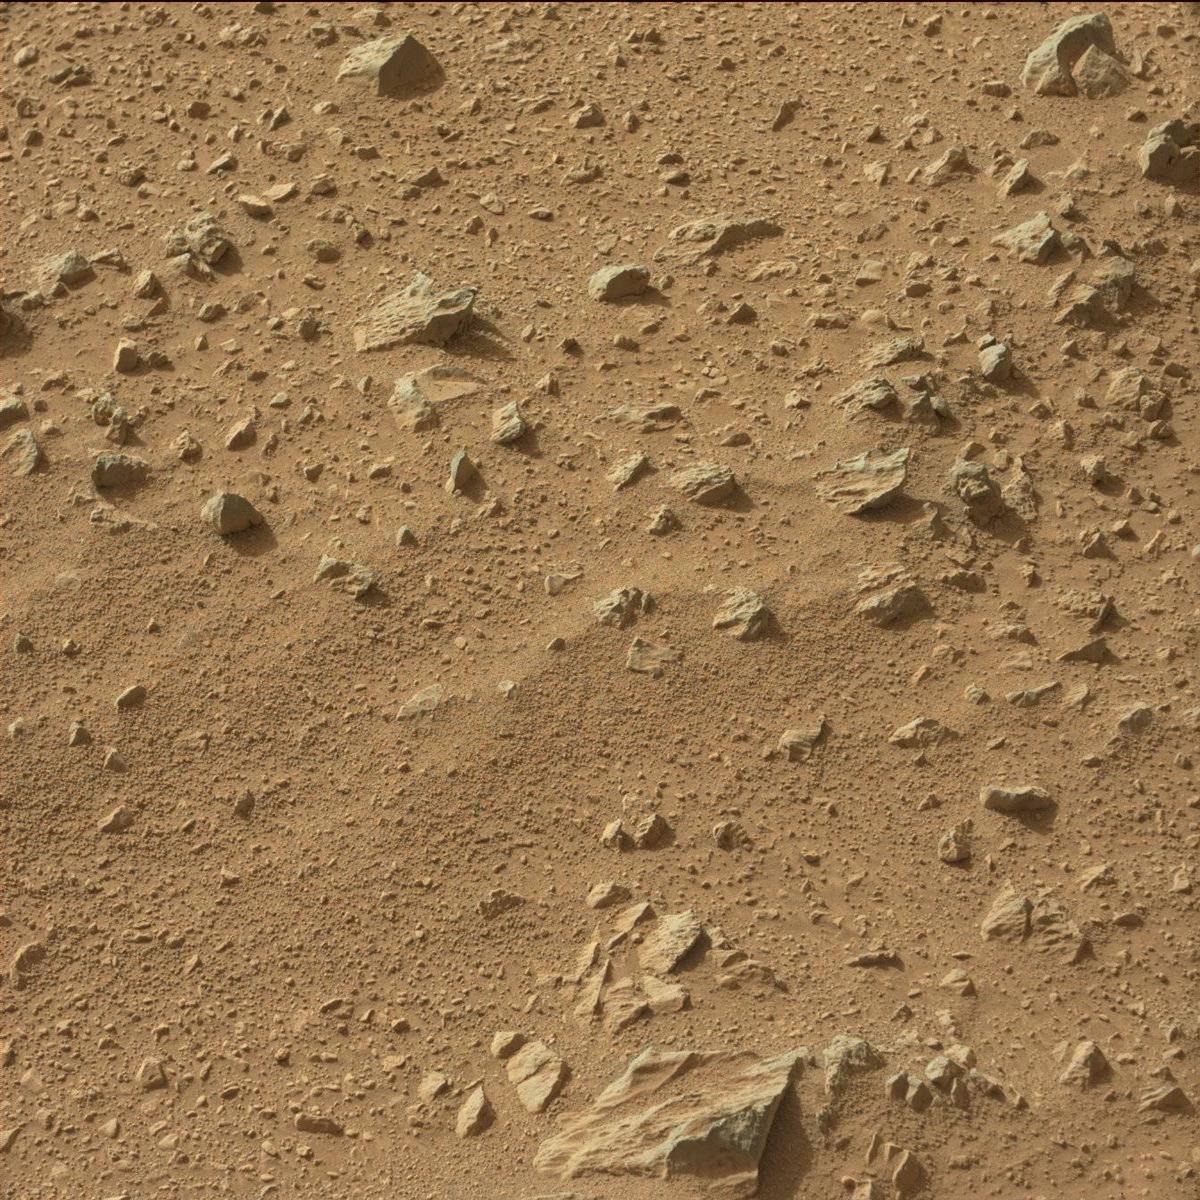
Terrain classes present: Bedrock, Sand / Soil